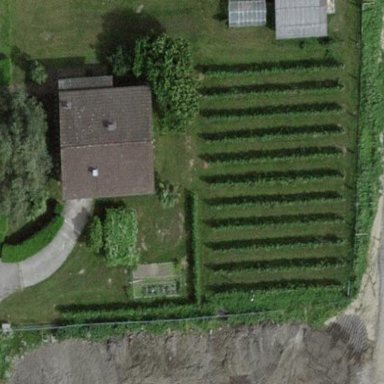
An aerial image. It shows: Vineyard where grapes are grown.